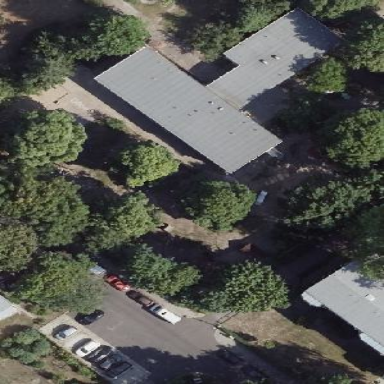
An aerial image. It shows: Kindergarten building.